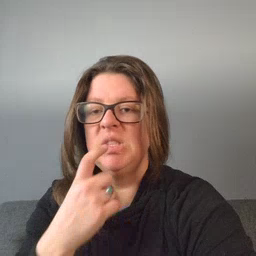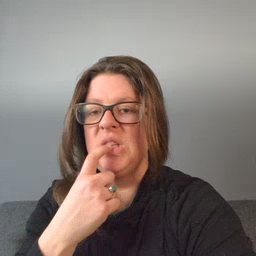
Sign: tooth